Question: When i am making a request to save a new object to my mongodb, it gets saved, and after seconds everything in that schema disappears.
In the screenshot below you can see this happening, where with the first command i check that the schema is empty, then i make a request to save a new object which is done successfully, and after a few seconds you can see that the object has disappeared.
The express endpoint looks like so:
'''
router.post('/bookdate',passport.authenticate('jwt', {session:false}), (req, res) => {
const userId = req.user._id
const appartmentNumber = req.user.apartmentNumber;
const requestedDate = req.body.requestedDate;
const bookingZone = req.body.bookingZone;
const newBooking = new Booking({
'apartmentNumber': appartmentNumber,
'dateOfBooking': requestedDate,
'bookingZone': bookingZone
});
if (req.user.hasTimeBooked) {
res.json({booked: false, msg: 'There is already a booking for this user.'})
} else {
if (typeof newBooking.requestedDate !== undefined && typeof newBooking.bookingZone !== undefined) {
Booking.addBooking(newBooking, (err, result)=>{
if(err){
res.json({booked: false, msg: err})
} else {
res.json({booked: true, msg: result})
}
})
} else {
res.json({booked: false, msg: 'Undefined parameters Date or Zone'})
}
}
});
'''
and the mongoose schema looks like so
'''
const mongoose = require('mongoose');
const config = require('../config/database');
const BookingSchema = mongoose.Schema({
apartmentNumber:{
type: Number,
unique: true
},
dateOfBooking:{
type: Date
},
bookingZone:{
type: String
}
});
const Booking = module.exports = mongoose.model('bookings',BookingSchema, 'bookings');
module.exports.addBooking = function(bookingObj, cb){
var newBooking = new Booking(bookingObj);
newBooking.save(cb);
}
'''
There are no errors appearing in console, and i am not quite sure where to start looking.
Thanks in advance!
The result from db.bookings.getIndices() is shown in the screenshot <URL>
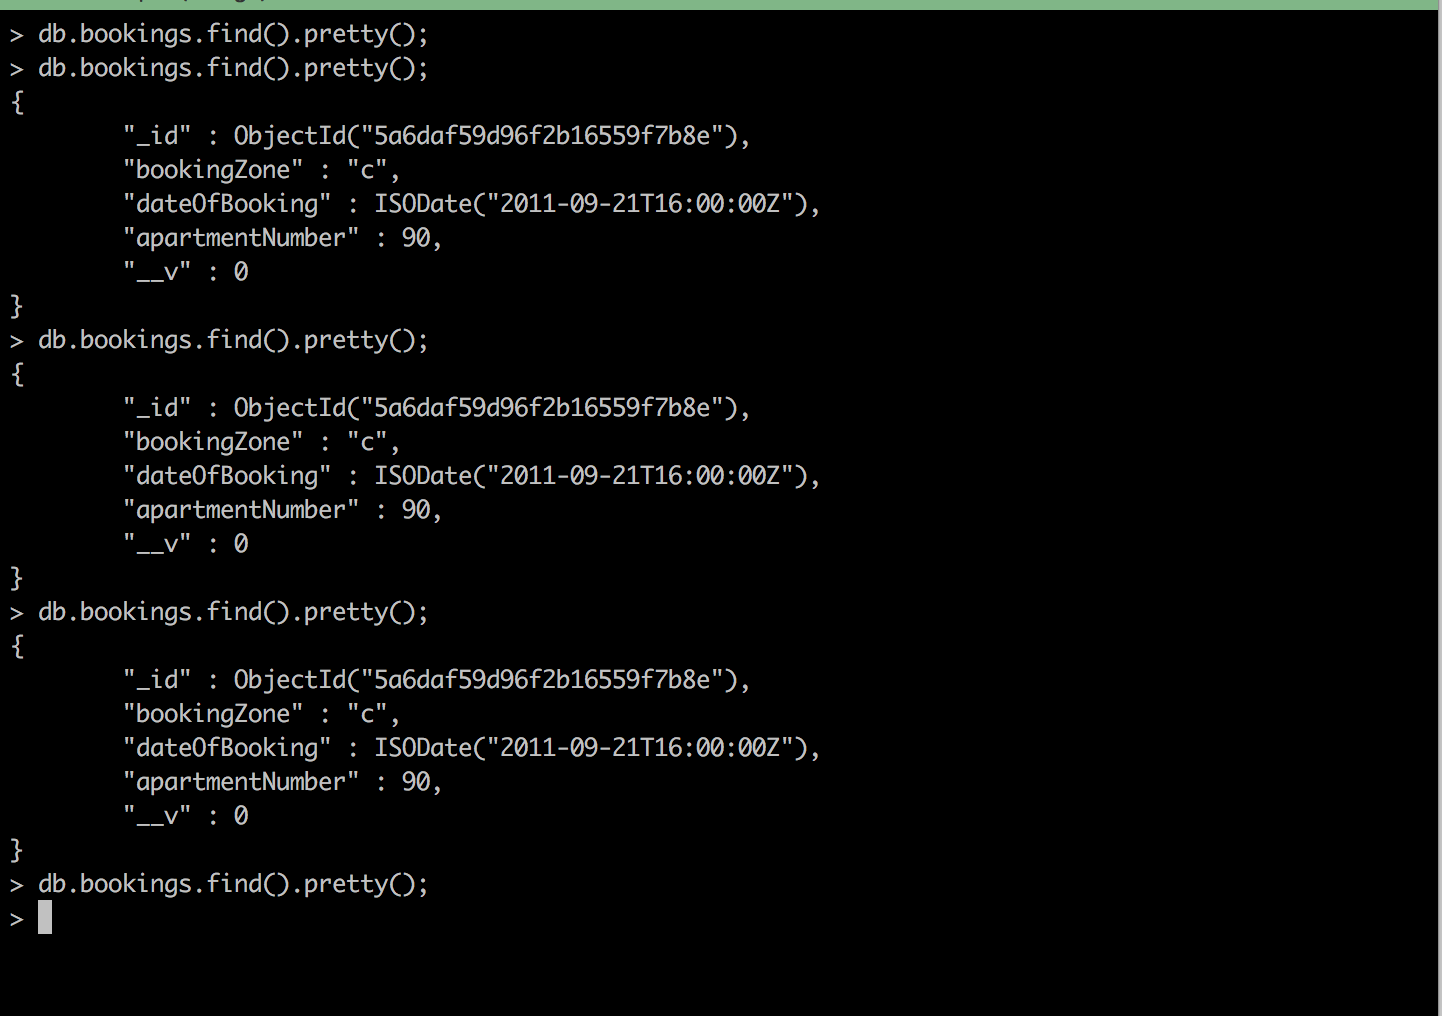
Answer: From the 'getIndices' output I could see you've created an TTL index on 'dateOfBooking' so it gets deleted after 60 seconds in the backend
From the mongo docs <URL>
> TTL indexes are special single-field indexes that MongoDB can use to
automatically remove documents from a collection after a certain
amount of time or at a specific clock time